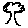
Label: tree